Question: I would like to plot concentric circles at a given set of distances away from a source. The first thing I tried to do was draw an arc on polar plot, as this seemed like a logical substep:
'''
import numpy as np
import matplotlib.pyplot as plt
fig = plt.figure()
ax = fig.add_subplot(111, polar=True)
ax.plot([1.0,1.5], [5,5], color='r', linestyle='-')
plt.show()
'''
The first problem I'm having is that this draws a straight line rather than an arc:

So the subquestion might be . On the other hand, there might be a better solution altogether, perhaps one that doesn't involve a polar plot. Ultimately, as per the title, my objective is to draw concentric circles at a set of radii around a centre source.
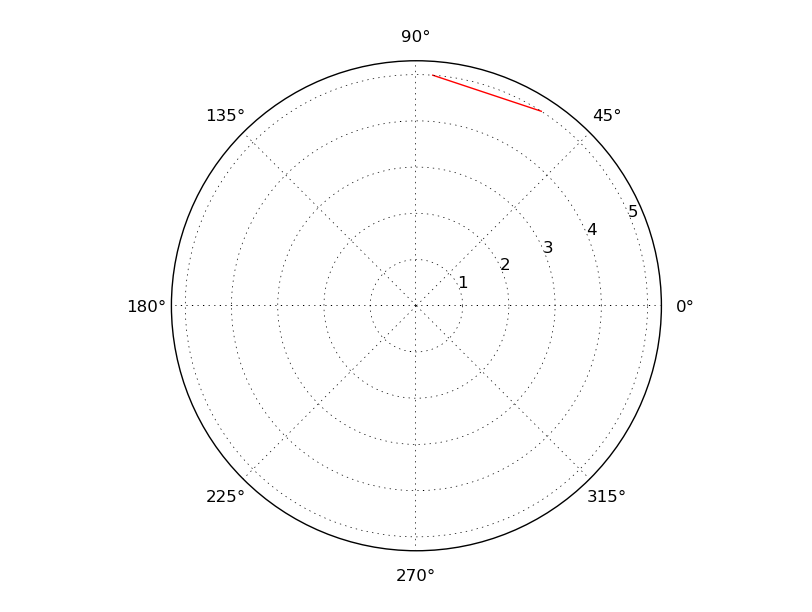
Answer: easy, use it to make shooting targets all the time.:
'''
ax.plot(np.linspace(0, 2*np.pi, 100), np.ones(100)*5, color='r', linestyle='-')
'''
Just think of how you define a circle in a polar axis? Need two things, angle and radius. Those are 'np.linspace(0, 2*np.pi, 100)' and 'np.ones(100)*5' here. If you just need a arc, change the first argument to something less than 0 to 2pi. And change the 2nd argument accordingly.

There are other ways to do this. 'plot()' creates '.lines.Line2D object' objects, if you want '.collections.PathCollection object' instead of Line2D:
'''
ax.scatter(1, 0, s=100000, facecolors='none')
'''
Or you want to make 'patch'es:
'''
ax.bar(0, 5, 2*np.pi, bottom=0.0, facecolor='None') #need to modified the edge lines or won't look right
'''